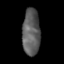
Tissue: skin
Cell type: Epithelial cells
Senescence score: 0.84
Nuclear area (px): 807
Mean DAPI intensity: 92.532